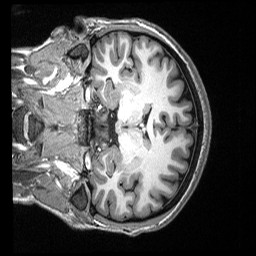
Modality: T1w
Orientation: coronal
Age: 27
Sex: female